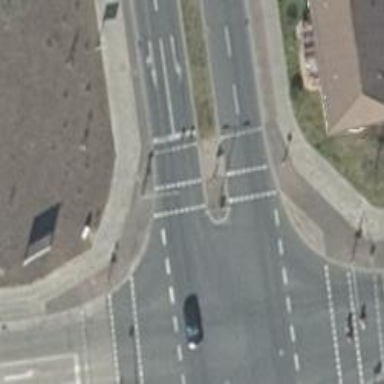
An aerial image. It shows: Road crossing with traffic signals.